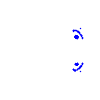
Particle: pion